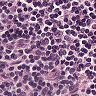
Metastatic tissue present: no